Question: My system running at least two years. Most push notification requests got 200. But, recently, I found I got 500 frequently.
Nealy 10% push notifications got 500.
Please HELP!!!
I have resend the problem messages, every thing is fine.
Example:
Request is:
'''
{
"request": {
"application": "3DXXX-59XXX",
"username": "MyXXXXX",
"password": "********",
"notifications": [
{
"send_date": "now",
"content": {
"en": "Subscriber ID. 9000 Close User 01"
},
"link": "",
"data": {
"userID": "12345"
},
"wp_type": "",
"wp_background": "",
"wp_count": "",
"ios_badges": 51,
"ios_sound": "short-tone.caf",
"devices": [
"APA91bHZHEhIMjVYwxyMk-4-YObazHfcxlQq7CmYto930nuIqHlQGCdzUQsnDcnHTB78wUcTlm-qhV3ipMqe9HO3kTqD9j_zgzSUUAdoGK0fbeRRGMNn69Z63BlQ9RqIdioZ4J2NFA0DLOUkroImk-it8p_3Glr5bRlnrl1_wT3ycXfsgvQZq4g"
],
"page_id": "0",
"android_sound": "five_sectoneone"
}
]
}
}
'''
Response is:
{"status_code":500,"status_message":"Invalid devices list"}
==============================================================
========================= Update =============================
After I upgrade Pushwoosh API from V1.2 to V1.3, the problem is gone.
However, new problem comes.
My sample is:
request :
'''
{
"request": {
"application": "3DXXX-59XXX",
"auth": "*********WqLiS5ZM2****************************************9eib******",
"notifications": [
{
"send_date": "now",
"content": {
"en": "Jones Residence Tue,17Jul 12:12 Test from Robbie......."
},
"link": "",
"data": {
"userID": "12345"
},
"wp_type": "",
"wp_background": "",
"wp_count": "",
"ios_badges": 39,
"ios_sound": "short-tone.caf",
"devices": [
"298eeXXXXa26849cc77da16adXXXXc1c801df12e79bad1e724829aXXXXcbe07d" //I hashed real ID here
],
"page_id": "0",
"android_sound": "five_sectoneone"
}
]
}
}
'''
Response is:
'''
{
"status_code": 200,
"status_message": "OK",
"response": {
"Messages": [
"D954-3C45B1AA-AA6293E5"
],
"UnknownDevices": {
"D954-3C45B1AA-AA6293E5": [
"298eeXXXXa26849cc77da16adXXXXc1c801df12e79bad1e724829aXXXXcbe07d" //I hashed real ID here
]
}
}
}
'''

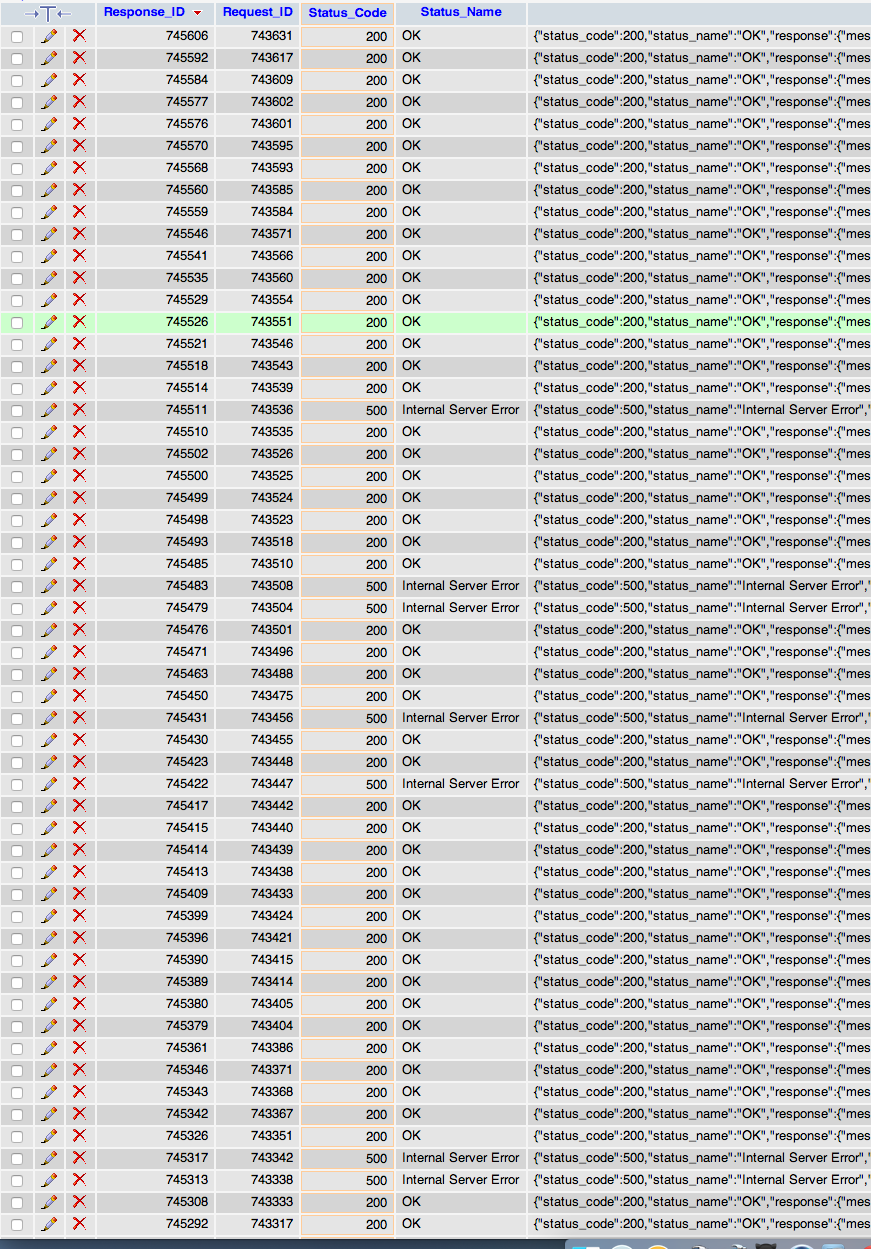
Answer: I see you already wrote the question in Pushwoosh community. I'll post the answer here as well.
The "UnknownDevice" warning indicates that the push token that you have put in the "devices" section of the createMessage request isn't in our databases.
There are several reasons for that:
1) The application was deleted from the device.
2) The push token was renewed. APNs/GCM/etc. tends to change push tokens from time to time, and we remove outdated push tokens from our servers. (This happens VERY rarely)
3) There is a misprint in your request. (I'm sure this is not the case)
Please note that in order to keep your userbase up-to-date you can use getUnregisteredDevices method, which would return a last thousand of removed push tokens. You will need to call this on a regular basis.
P.S. <URL>
P.P.S. Do not use 1.2 API, it is very old and will be deprecated soon.